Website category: auto
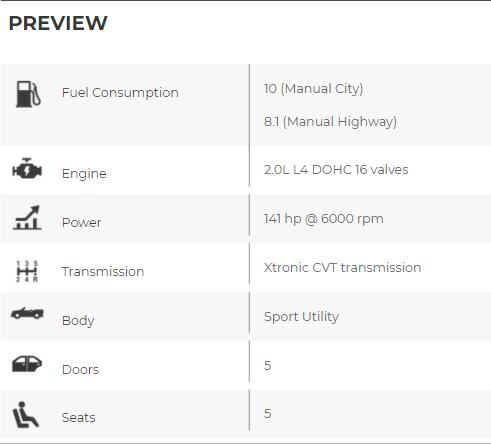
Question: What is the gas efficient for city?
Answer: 10 (Manual City)

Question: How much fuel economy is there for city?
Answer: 10 (Manual City)

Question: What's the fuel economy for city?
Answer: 10 (Manual City)

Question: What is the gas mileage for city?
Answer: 10 (Manual City)

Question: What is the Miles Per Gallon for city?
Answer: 10 (Manual City)

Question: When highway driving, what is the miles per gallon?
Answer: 8.1 (Manual Highway)

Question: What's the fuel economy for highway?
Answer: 8.1 (Manual Highway)

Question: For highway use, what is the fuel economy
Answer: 8.1 (Manual Highway)

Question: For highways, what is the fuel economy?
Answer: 8.1 (Manual Highway)

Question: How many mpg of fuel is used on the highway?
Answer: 8.1 (Manual Highway)

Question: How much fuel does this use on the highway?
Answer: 8.1 (Manual Highway)

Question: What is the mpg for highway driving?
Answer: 8.1 (Manual Highway)